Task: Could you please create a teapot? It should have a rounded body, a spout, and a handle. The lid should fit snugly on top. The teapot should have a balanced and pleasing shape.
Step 205:
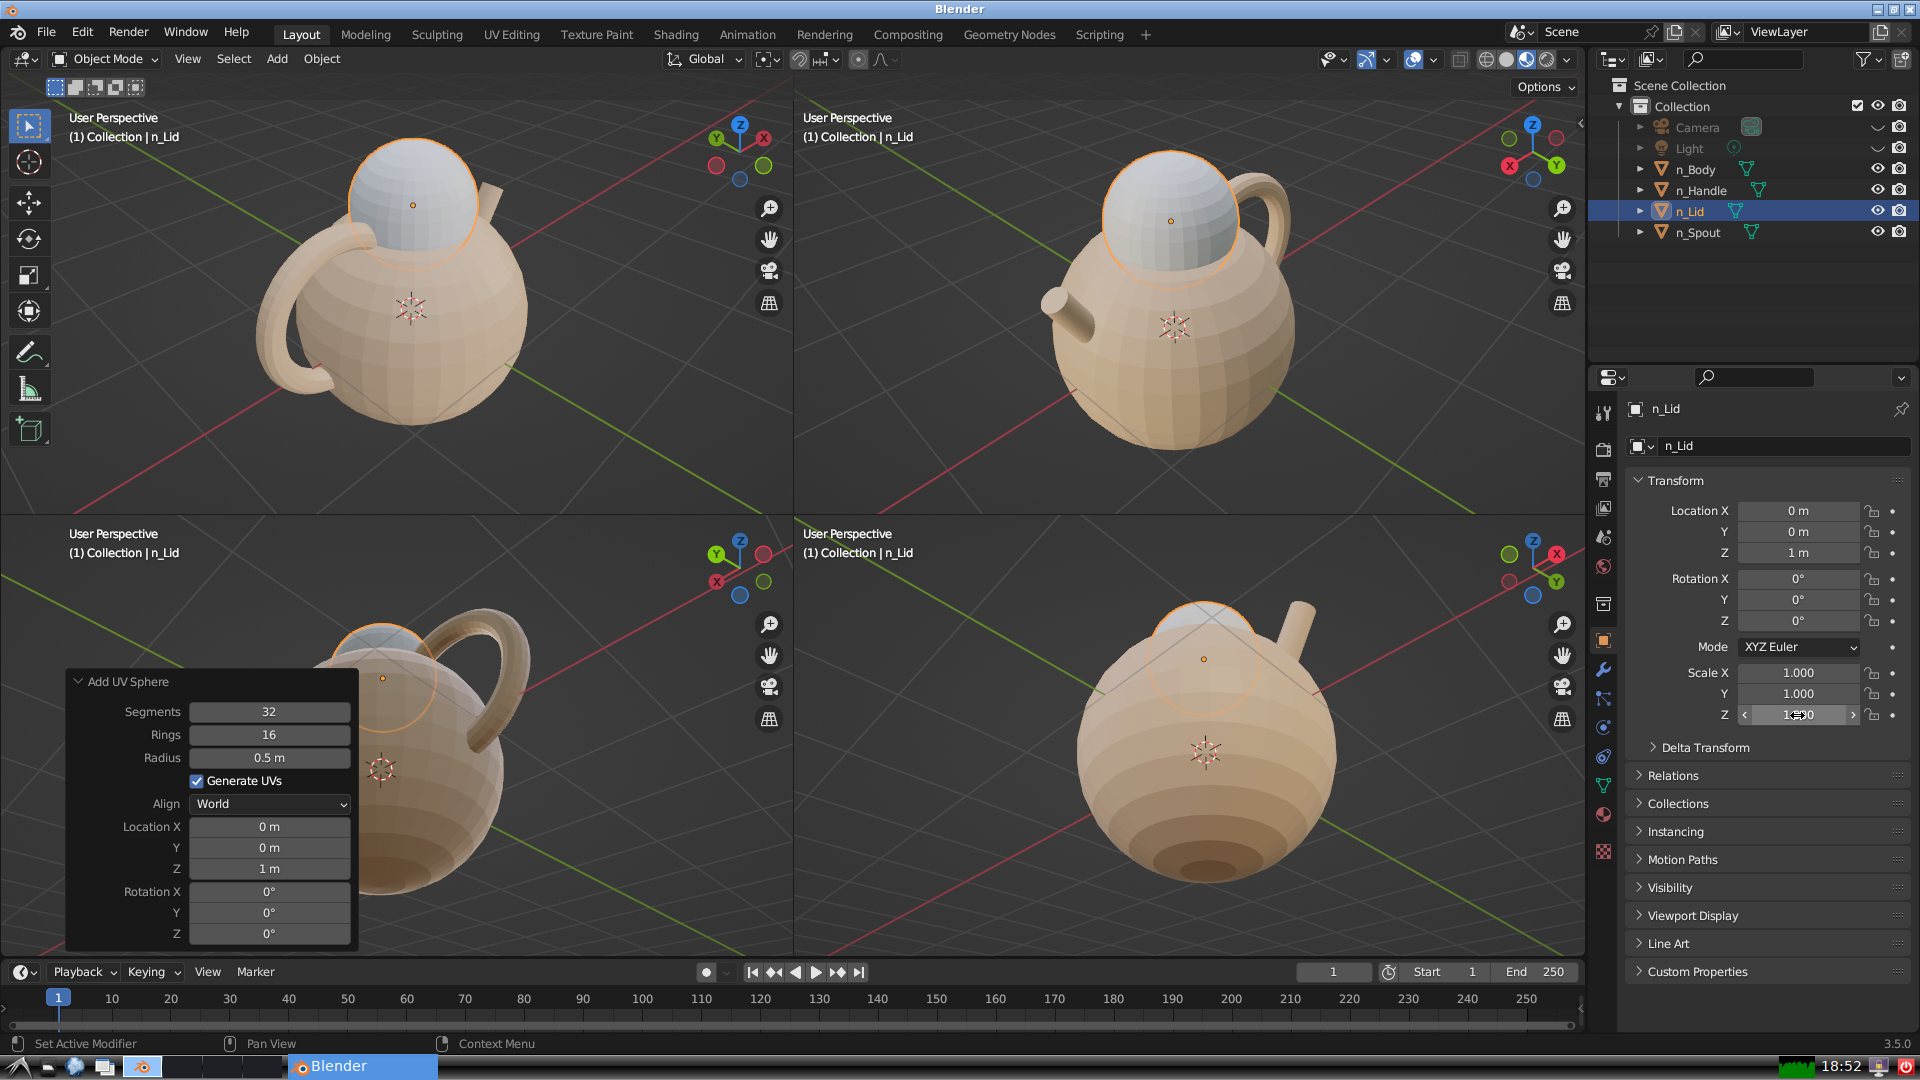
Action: click: no